Question: I want to disable the default Contextual ActionBar (containing the Copy-Paste-Select All items) when long clicking a word in an EditText. This bar:

I tried to use the following code, but the problem with this code is that the selection handles don't appear anymore:
'''
editText.setCustomSelectionActionModeCallback(new Callback() {
@Override
public boolean onPrepareActionMode(ActionMode mode, Menu menu) {
return false;
}
@Override
public void onDestroyActionMode(ActionMode mode) {
}
@Override
public boolean onCreateActionMode(ActionMode mode, Menu menu) {
// I also tried menu.clear() but has the same behavior.
return false;
}
@Override
public boolean onActionItemClicked(ActionMode mode, MenuItem item) {
return true;
}
});
'''
Does any one know how to disable the contextual actionbar and keep the selection handles?
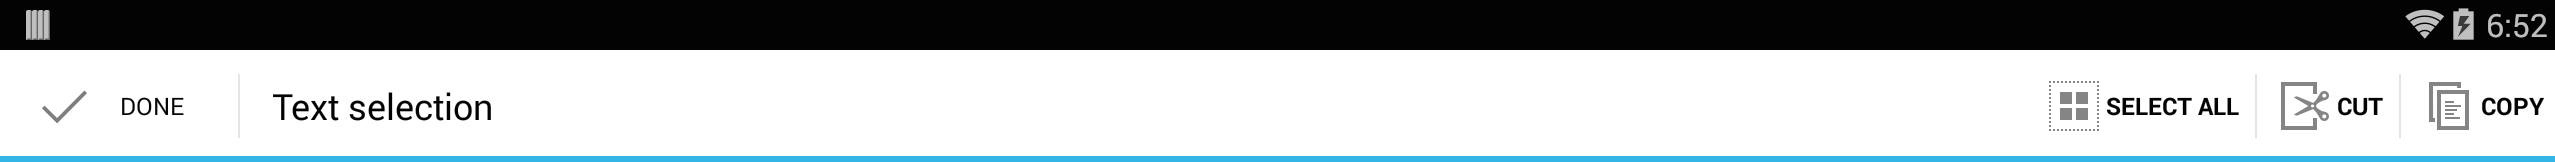
Answer: After long hours of research, unfortunately the only way to do this is by forking TextView & EditText code and changing its code directly.